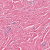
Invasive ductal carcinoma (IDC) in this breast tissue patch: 0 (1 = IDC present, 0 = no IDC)